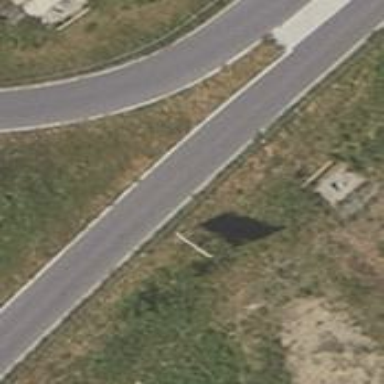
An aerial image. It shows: Asphalt trunk link road.